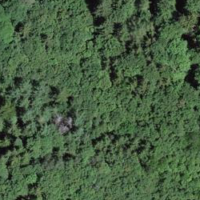
EUNIS habitat code: 41
Species observed at this site:
Luzula sylvatica
Veronica montana